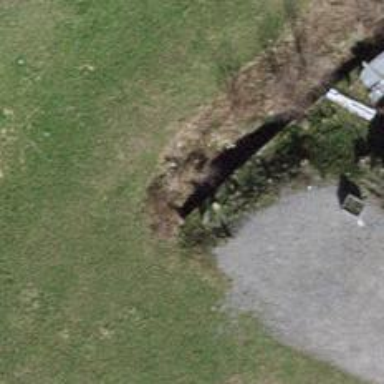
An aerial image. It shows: Culvert tunnel.